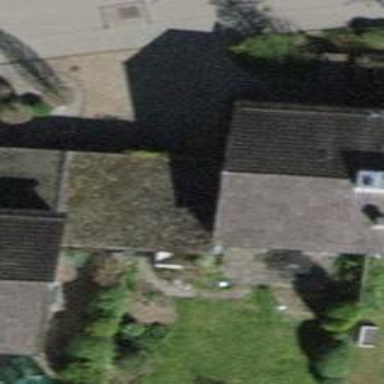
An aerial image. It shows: Building with flat roof.